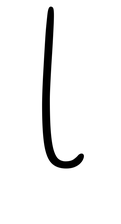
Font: Gluten_Thin